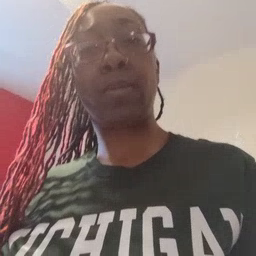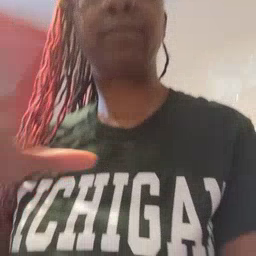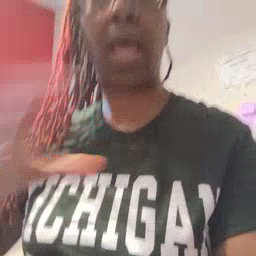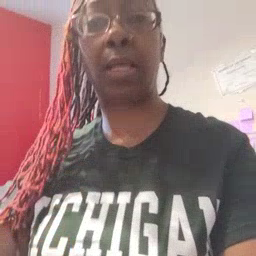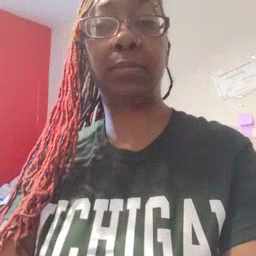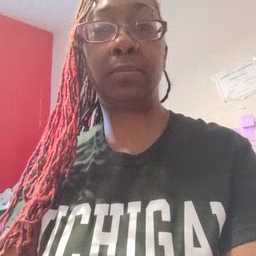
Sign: fine